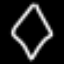
Label: diamond